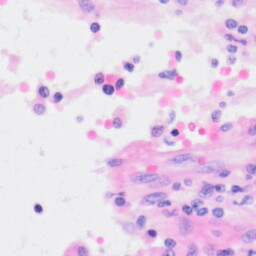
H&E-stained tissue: Kidney